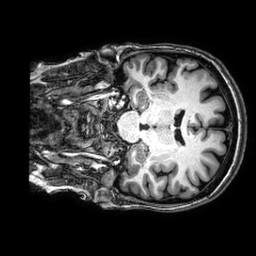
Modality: T1w
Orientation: coronal
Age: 64
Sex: female
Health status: healthy